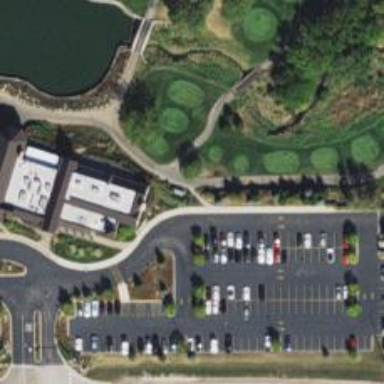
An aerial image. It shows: Pathway for golfing.